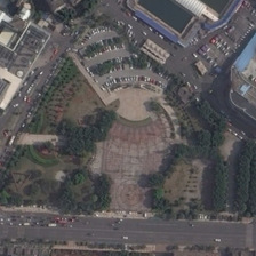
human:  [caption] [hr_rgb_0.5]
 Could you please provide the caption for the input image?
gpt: Many skyscrapers are built around the square.

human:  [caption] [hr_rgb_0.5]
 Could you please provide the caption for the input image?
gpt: a large number of tall buildings were built around the square.

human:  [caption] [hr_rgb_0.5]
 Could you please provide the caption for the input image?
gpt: Many tall buildings have been built around the square.

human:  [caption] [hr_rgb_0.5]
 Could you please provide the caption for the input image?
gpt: Buildings around the square

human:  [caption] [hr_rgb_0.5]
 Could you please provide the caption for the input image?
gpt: A large number of Altos buildings were built to the REDOR of the square.